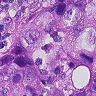
Metastatic tissue present: yes